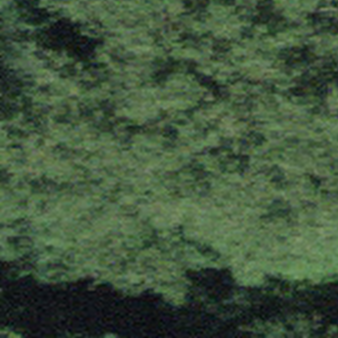
Label: other